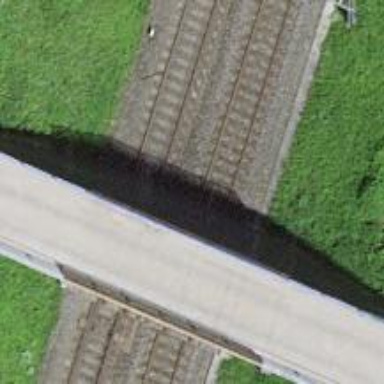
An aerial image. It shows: Railway switch.